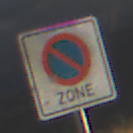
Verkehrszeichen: BeginnEingeschraenktesHalteverbotZone
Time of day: SunriseSunset
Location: Outdoor (Nature)
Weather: Clear
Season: NotSpecified
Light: Natural